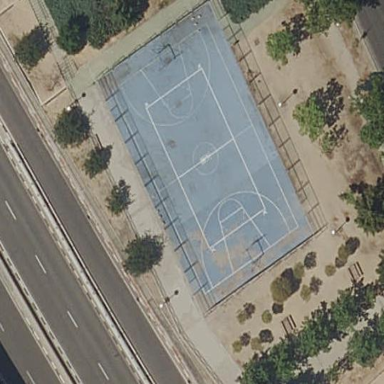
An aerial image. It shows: Basketball court on leisure land pitch.